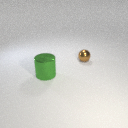
large green metal cylinder in front of small brown metal sphere